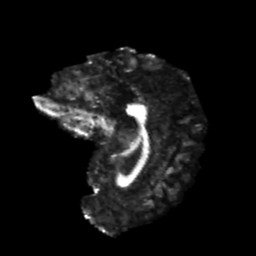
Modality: FA
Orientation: sagittal
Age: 23
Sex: female
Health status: healthy
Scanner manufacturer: philips
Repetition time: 7.39 s
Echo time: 0.08599 s